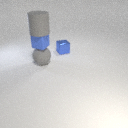
large gray rubber sphere below large gray rubber cylinder